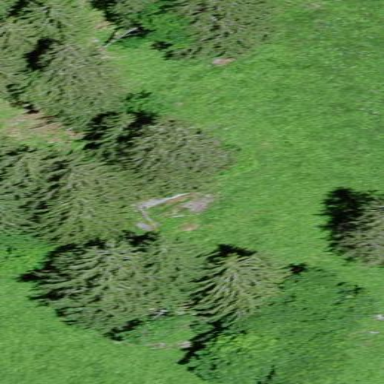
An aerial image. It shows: Forest area.